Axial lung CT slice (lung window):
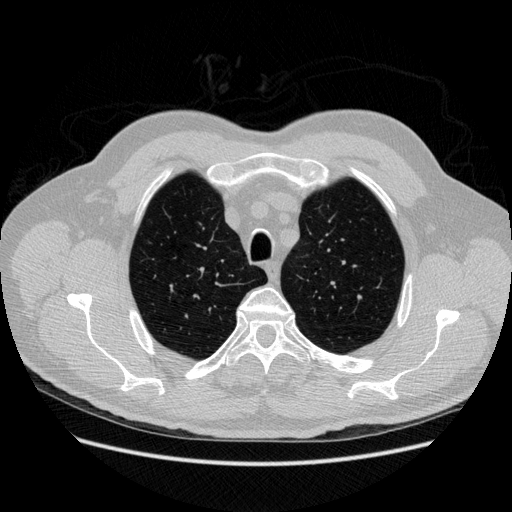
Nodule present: no